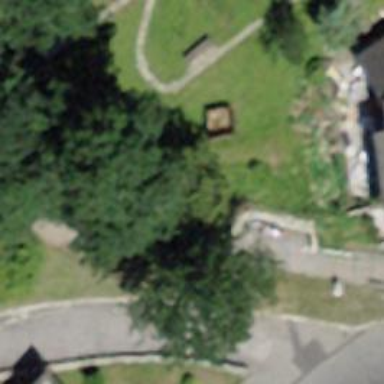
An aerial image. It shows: Fountain.